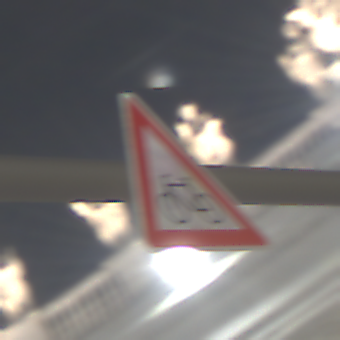
Verkehrszeichen: RadverkehrRechts
Umgebung: Outdoor, Urban
Tageszeit: Night
Wetter: PartlyCloudy
Licht: Artificial
Jahreszeit: NotSpecified
Kontrast: HighContrast